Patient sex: M
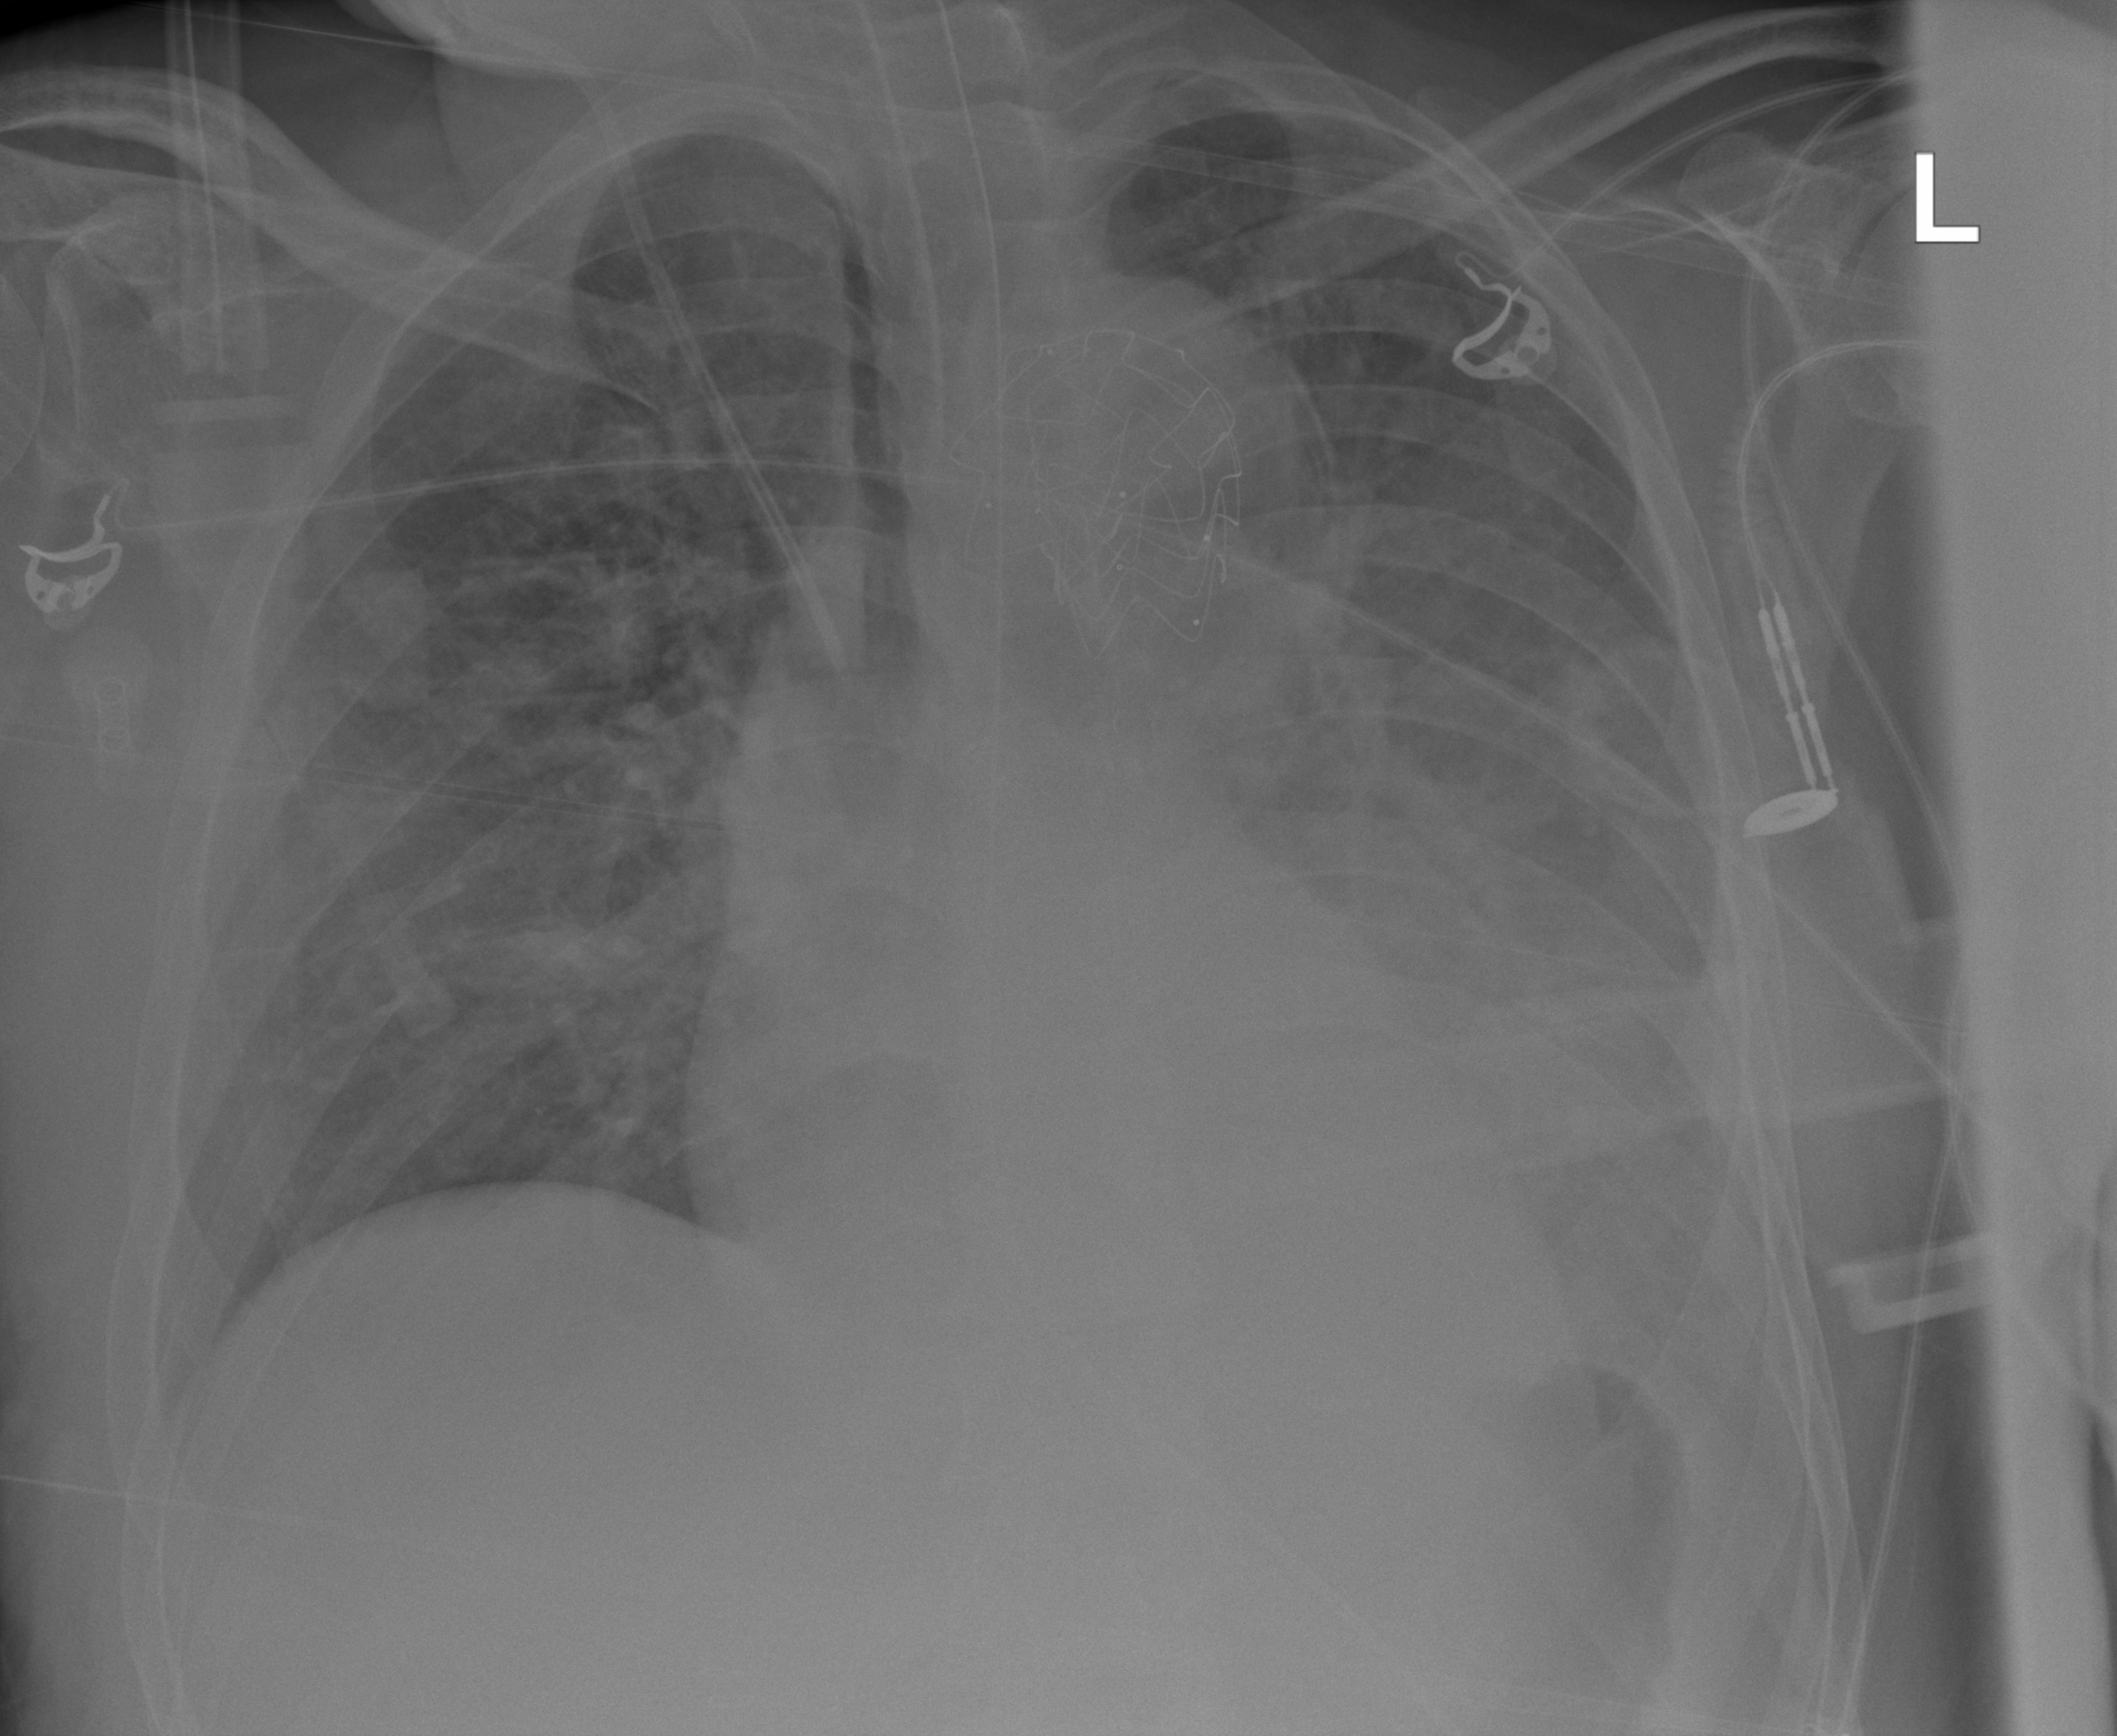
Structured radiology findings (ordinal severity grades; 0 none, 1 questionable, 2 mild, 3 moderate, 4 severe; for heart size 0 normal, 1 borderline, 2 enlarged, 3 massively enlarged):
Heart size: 1
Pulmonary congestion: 2
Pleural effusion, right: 0
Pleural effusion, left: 2
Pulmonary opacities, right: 2
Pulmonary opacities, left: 2
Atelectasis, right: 0
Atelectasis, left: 3